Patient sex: F
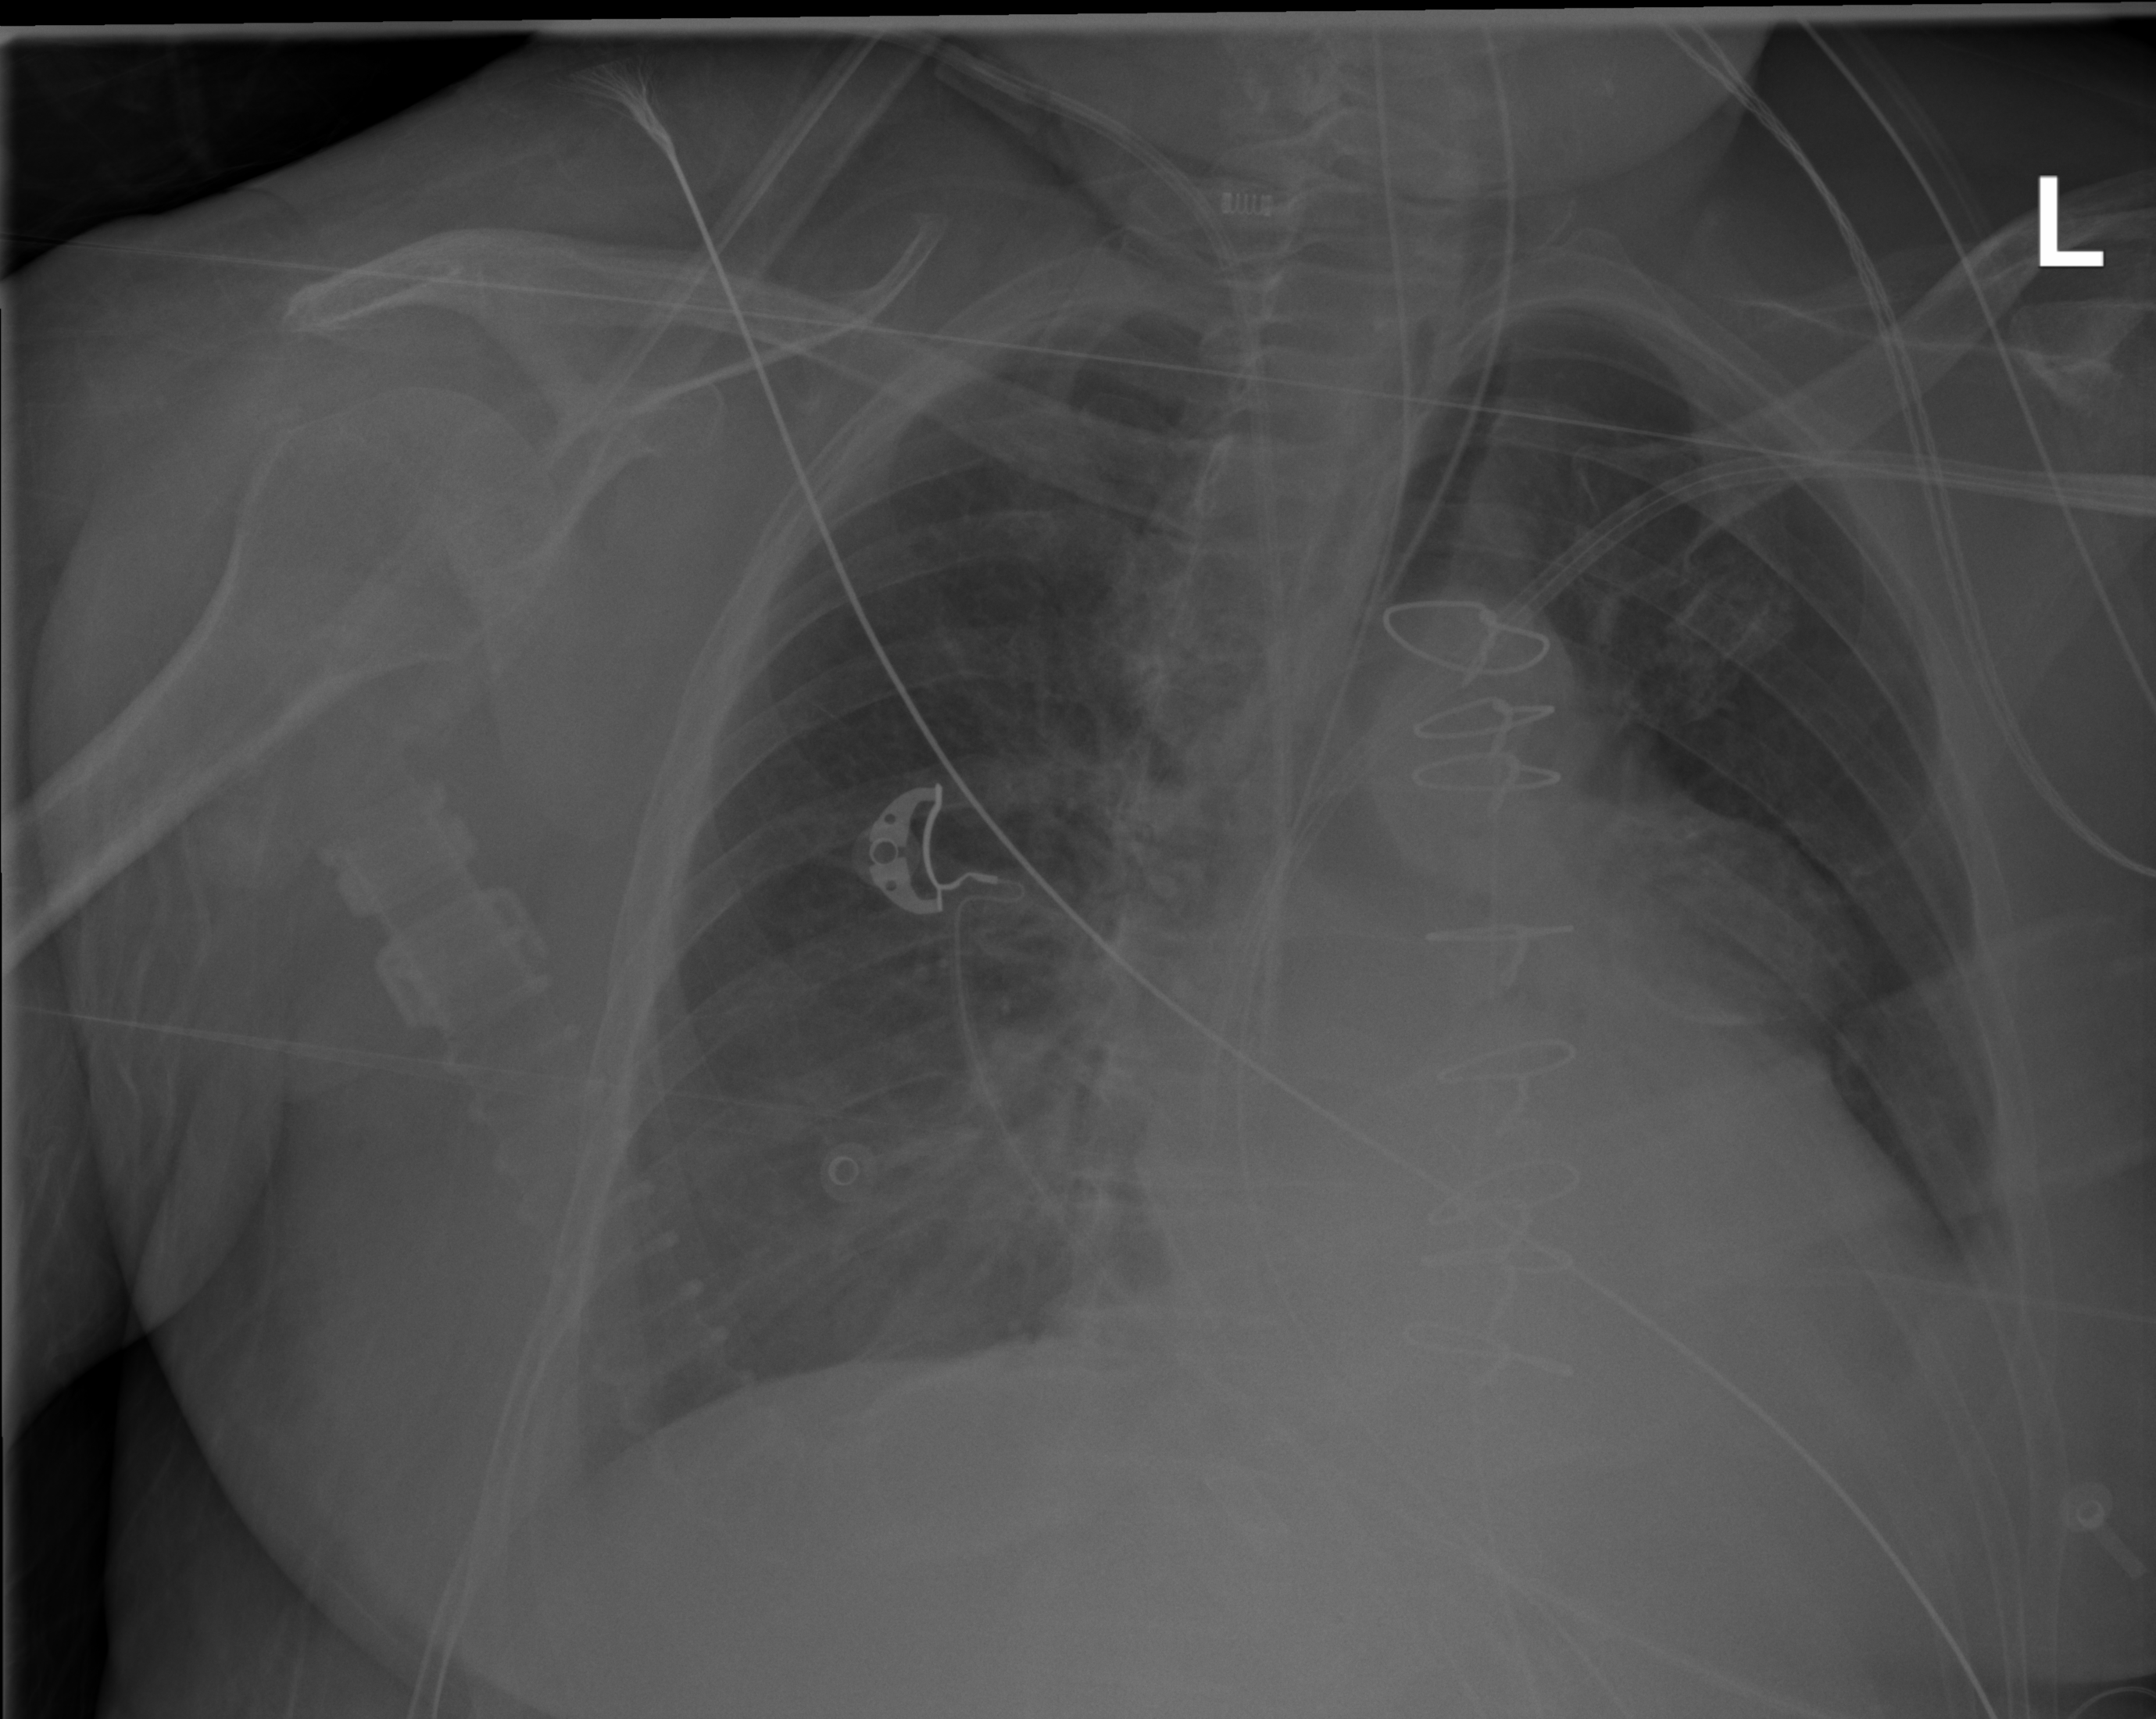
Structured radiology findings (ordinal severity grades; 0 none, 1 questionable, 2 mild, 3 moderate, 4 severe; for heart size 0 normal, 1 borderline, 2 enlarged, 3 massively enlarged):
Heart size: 2
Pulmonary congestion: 0
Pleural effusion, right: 0
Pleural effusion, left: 2
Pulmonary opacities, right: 2
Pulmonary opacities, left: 0
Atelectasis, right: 2
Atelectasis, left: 2